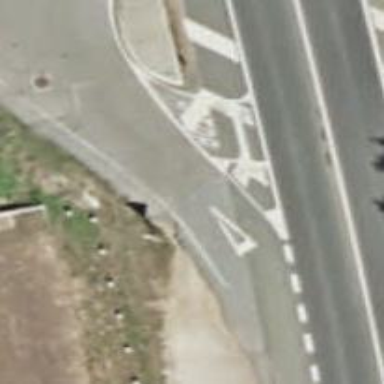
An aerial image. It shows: Road with "give way" sign.